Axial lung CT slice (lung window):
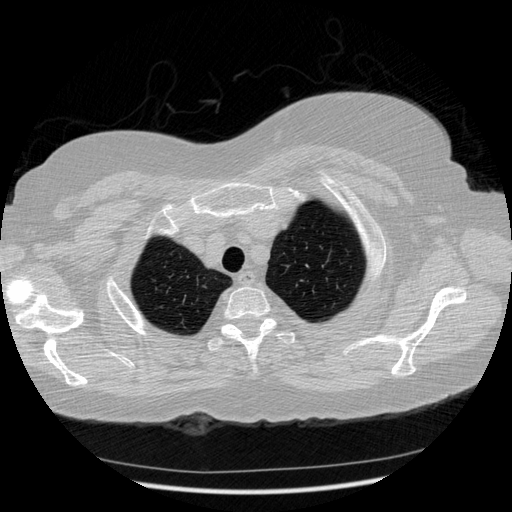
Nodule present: no